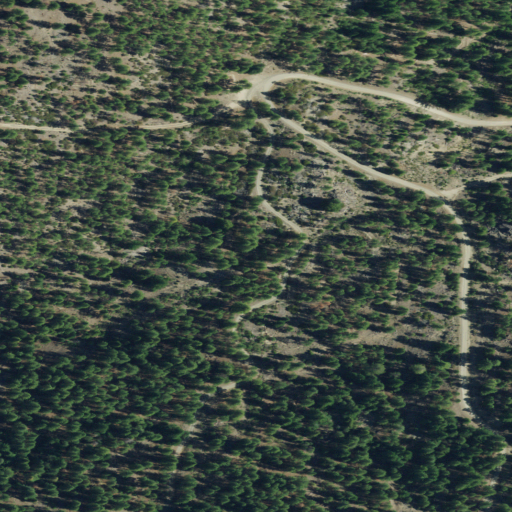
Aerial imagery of ridge(s) in California named McKeen Divide containing shrub, evergreen forest, open development, and low intensity development